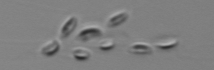
Label: Dinobryon